Question: I have a matrix in the 'COO' format. More specifically, there are three matrices 'row_index', 'column_index', 'value'. Can you help me to convert this matrix format in 'CSR' <URL> with an efficient, not computationally expensive way, using C language? Are there libraries for this purpose?

'''
row_index col_index value
1 1 1
1 2 -1
1 3 -3
2 1 -2
2 2 5
3 3 4
3 4 6
3 5 4
4 1 -4
4 3 2
4 4 7
5 2 8
5 5 -5
'''
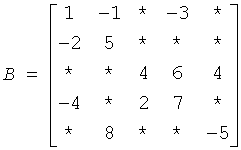
Answer: <URL> states:
> Converts a sparse matrix in the CSR format to the coordinate format
and .
And according to the above link you should set 'job':
'if job(1)=1, the matrix in the coordinate format is converted to the CSR format.'